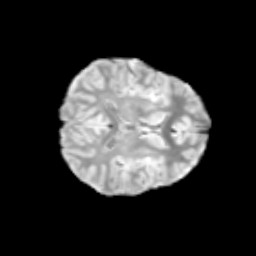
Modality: T2w
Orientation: axial
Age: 13
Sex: female
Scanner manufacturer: siemens
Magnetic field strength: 3 T
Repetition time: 3.8 s
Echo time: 0.07 s